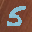
Label: 5